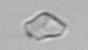
Label: detritus_transparent